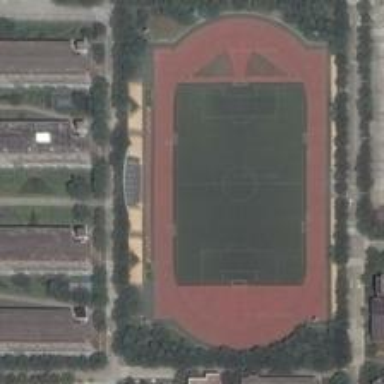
This is a beautiful and peaceful block and is integrated with plants, consisting of rows of orderly buildings and a huge playground .